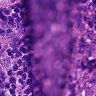
Metastatic tissue present: yes